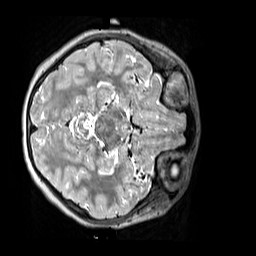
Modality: T2w
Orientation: axial
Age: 9
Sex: female
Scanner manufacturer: siemens
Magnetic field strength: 3 T
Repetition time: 3.2 s
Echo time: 0.408 s